【题型】解答题　【知识点】平面几何　【难度】easy
已知：在 $\triangle ABC$ 中，已知 $BD$ 平分 $\angle ABC$，$DE \parallel BC$，点 $M$ 是 $BD$ 的中点。请说明 $EM \perp BD$。

解：因为 $BD$ 平分 $\angle ABC$ （已知），

所以 $\angle CBD = \rule{2cm}{0.15mm}$ （角平分线的意义）。

因为 $DE \parallel BC$ （已知），

所以 $\angle CBD = \angle BDE$ （\rule{2cm}{0.15mm}）。

所以 $\angle BDE = \rule{1cm}{0.15mm}$ （\rule{2cm}{0.15mm}）。

所以 $EB = ED$ （\rule{2cm}{0.15mm}）。

因为点 $M$ 是 $BD$ 的中点（已知），

所以 $EM \perp BD$ （\rule{2cm}{0.15mm}）。
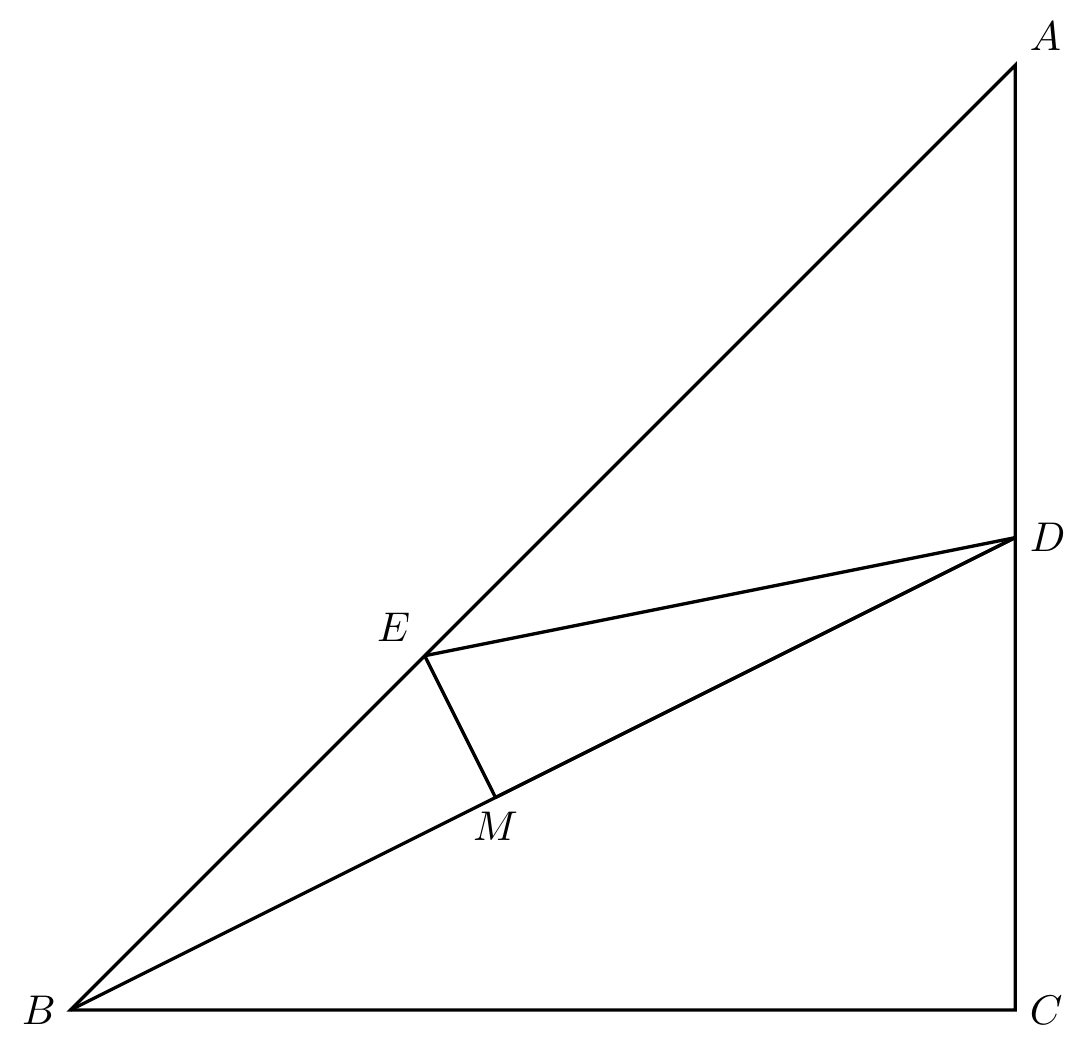
【解答】
解：因为 $BD$ 平分 $\angle ABC$（已知），

所以 $\angle CBD = \angle ABD$（角平分线的意义）。

因为 $DE \parallel BC$（已知），

所以 $\angle CBD = \angle BDE$（两直线平行，内错角相等）。

所以 $\angle BDE = \angle ABD$（等量代换）。

所以 $EB = ED$（同一个三角形中，等角对等边）。

因为点 $M$ 是 $BD$ 的中点（已知），

所以 $EM \perp BD$（等腰三角形三线合一）。